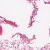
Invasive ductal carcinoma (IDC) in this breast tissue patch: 0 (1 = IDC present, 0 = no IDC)